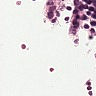
Metastatic tissue present: no